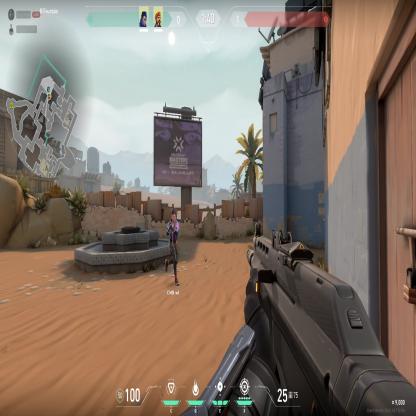
Label: teammate